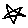
Label: star